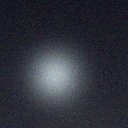
Screen state: off